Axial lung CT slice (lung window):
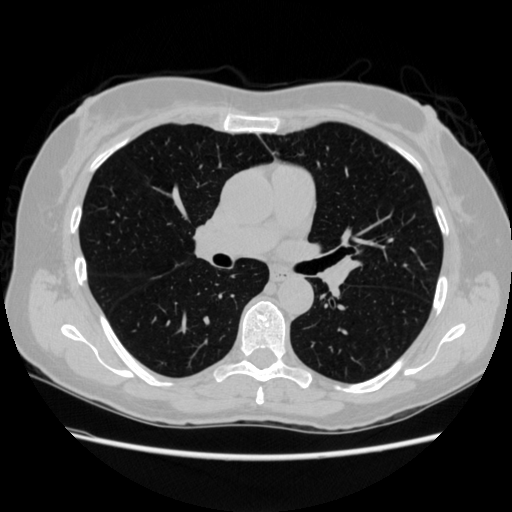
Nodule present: no